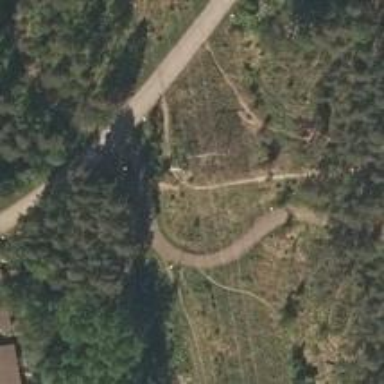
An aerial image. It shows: Path.